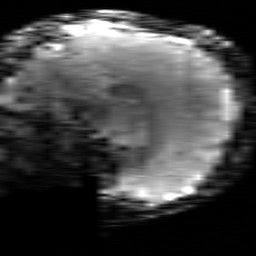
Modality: T2starw
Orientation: sagittal
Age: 27
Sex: male
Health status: healthy
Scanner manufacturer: siemens
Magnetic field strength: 3 T
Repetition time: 0.7 s
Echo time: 0.02 s